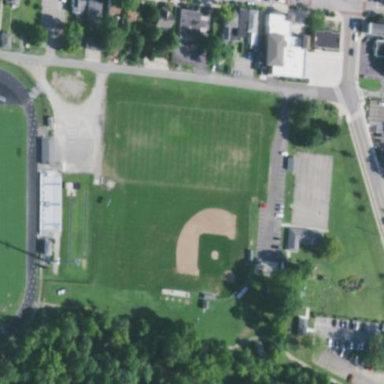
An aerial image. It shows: Baseball pitch for leisure land activities.